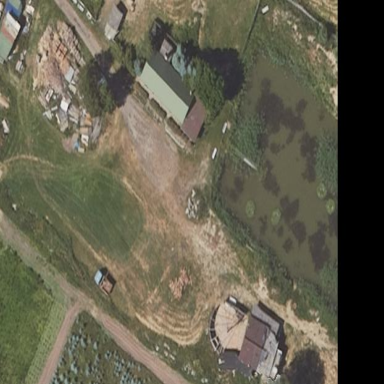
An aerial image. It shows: Pond with natural water.